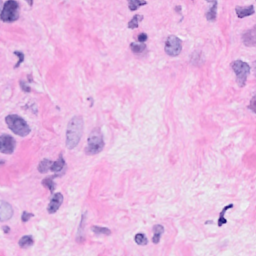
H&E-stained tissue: Breast